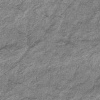
Atmospheric dust classification: not_dusty